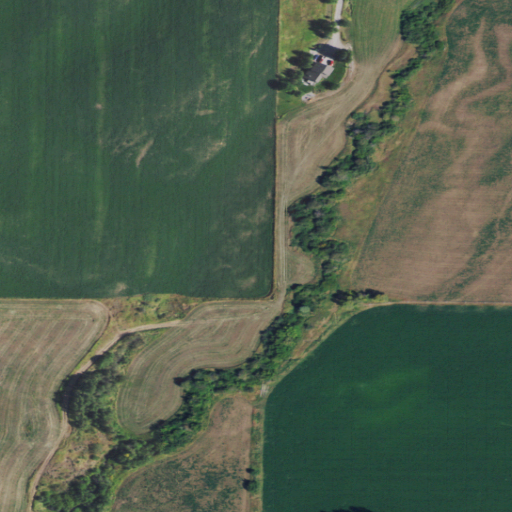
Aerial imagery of valley in Wyoming named Smith Canyon containing cultivated crops, open development, and evergreen forest